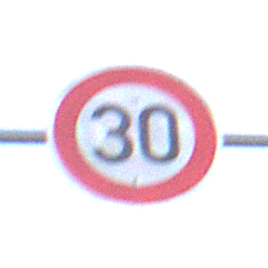
Verkehrszeichen: Geschwindigkeit30
Umgebung: Outdoor, RoadRail
Tageszeit: SunriseSunset
Wetter: Clear
Licht: Natural
Jahreszeit: NotSpecified
Kontrast: HighContrast